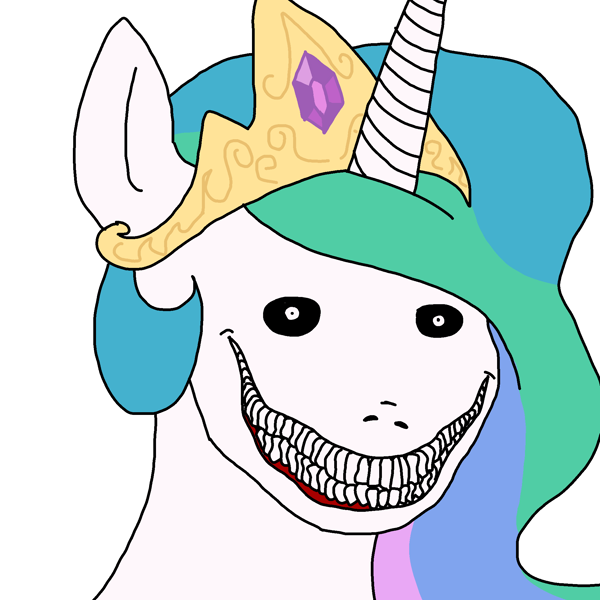
Label: 5_Oomer